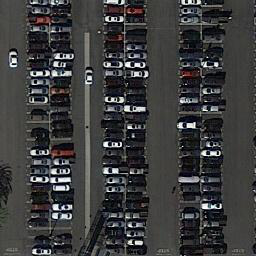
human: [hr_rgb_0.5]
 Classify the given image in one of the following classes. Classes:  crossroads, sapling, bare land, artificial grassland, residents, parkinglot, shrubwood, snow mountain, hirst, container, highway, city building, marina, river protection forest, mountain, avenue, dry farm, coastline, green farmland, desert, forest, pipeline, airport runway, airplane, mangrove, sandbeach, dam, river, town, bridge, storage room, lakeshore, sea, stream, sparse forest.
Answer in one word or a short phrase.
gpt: parkinglot